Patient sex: M
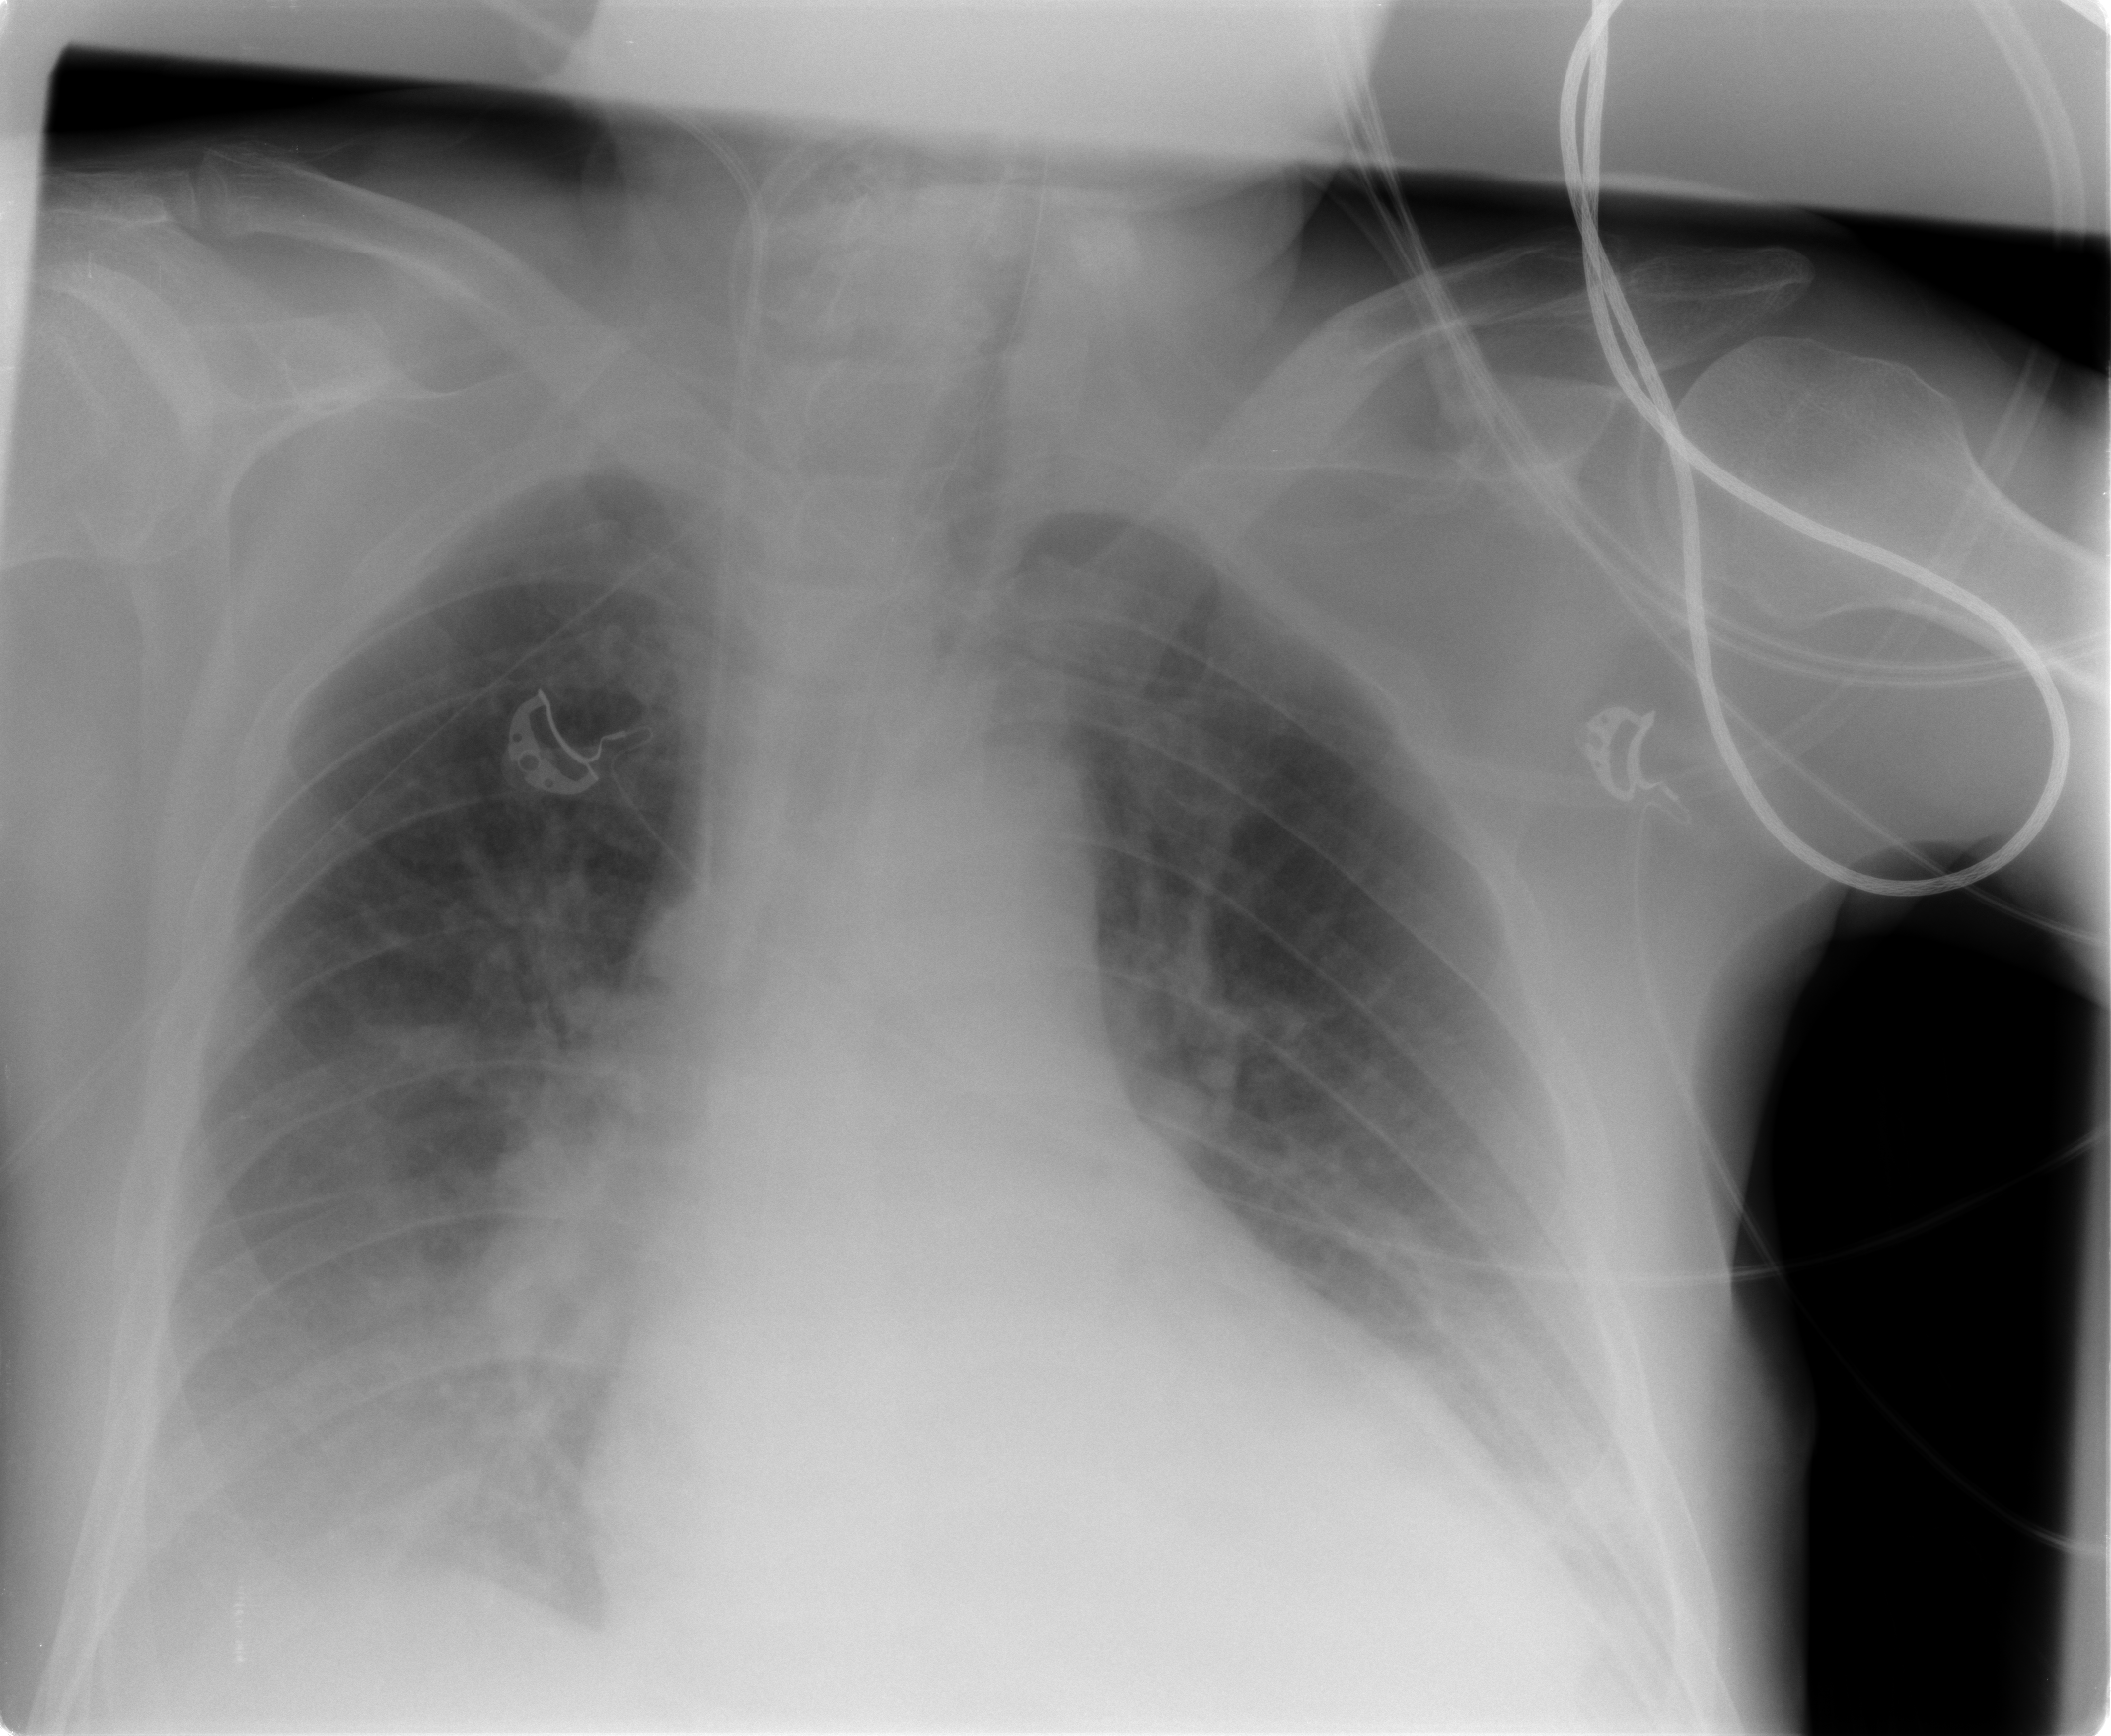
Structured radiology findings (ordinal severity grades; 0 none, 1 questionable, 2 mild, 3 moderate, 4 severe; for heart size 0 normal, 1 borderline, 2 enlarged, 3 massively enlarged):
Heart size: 0
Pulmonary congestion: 0
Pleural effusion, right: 0
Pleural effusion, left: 2
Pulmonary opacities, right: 3
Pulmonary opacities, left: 3
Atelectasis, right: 0
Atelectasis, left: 2